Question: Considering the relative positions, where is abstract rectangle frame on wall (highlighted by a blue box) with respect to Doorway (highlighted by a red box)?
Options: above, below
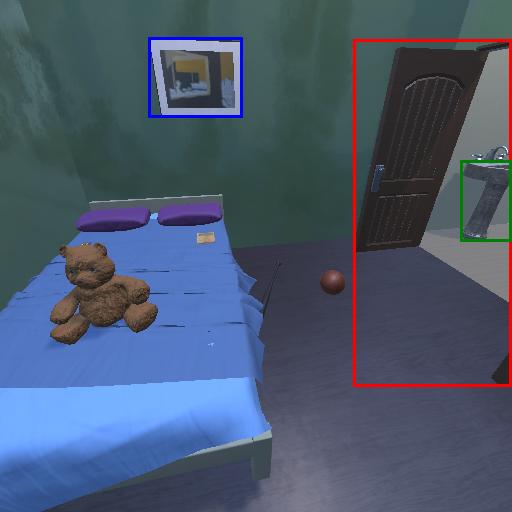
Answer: above